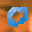
Label: 0